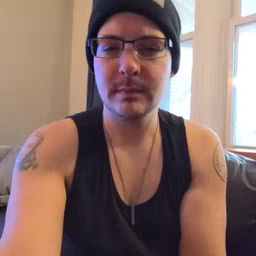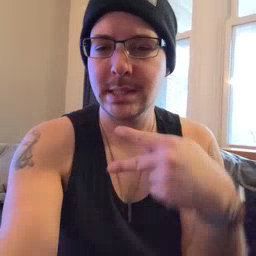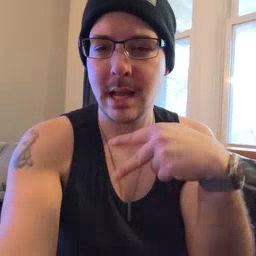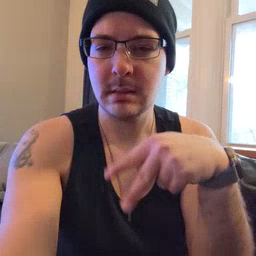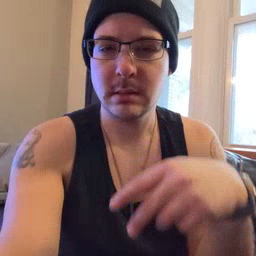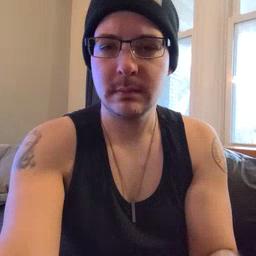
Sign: dance